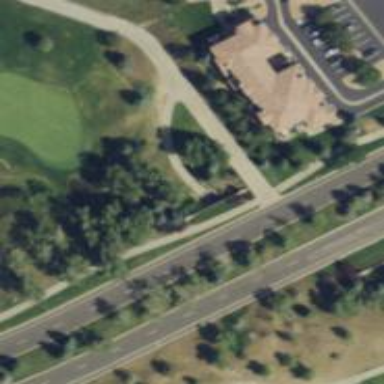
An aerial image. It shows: Track that is also known as Golf Cart path.